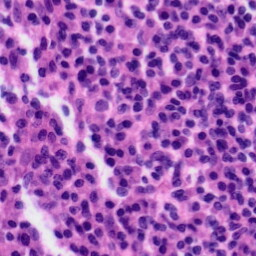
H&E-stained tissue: Tonsil